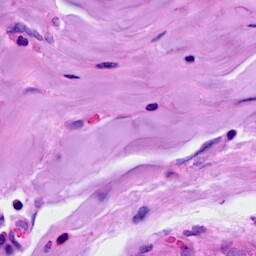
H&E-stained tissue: Breast